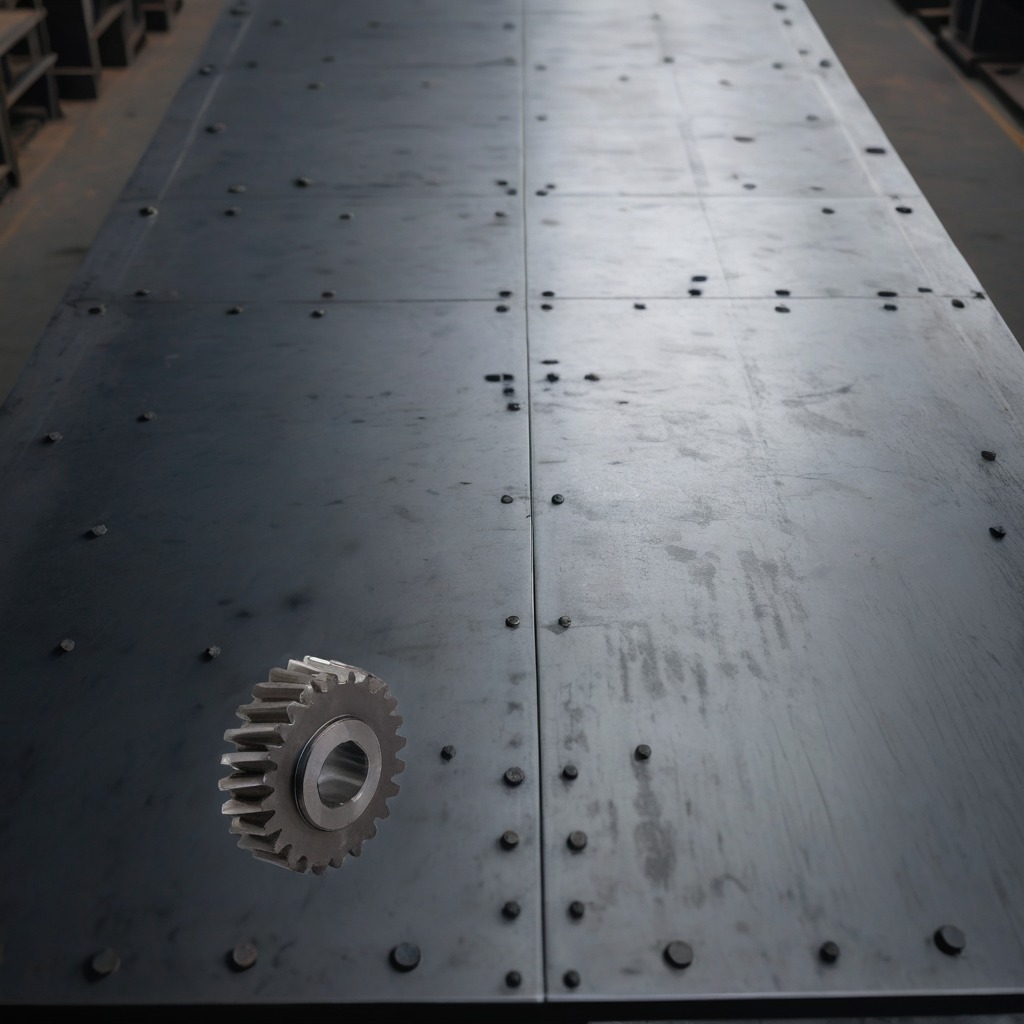
A steel gear with teeth lies on the cold steel table in a mining workshop.